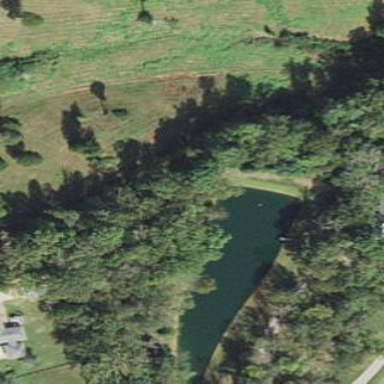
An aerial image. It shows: Peaceful pond surrounded by nature.